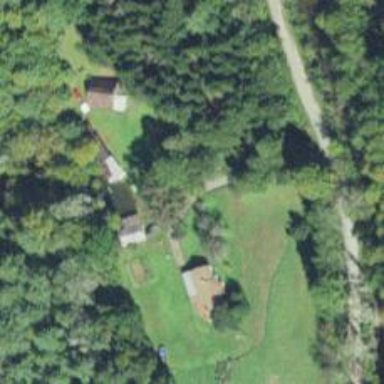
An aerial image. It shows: Driveway.